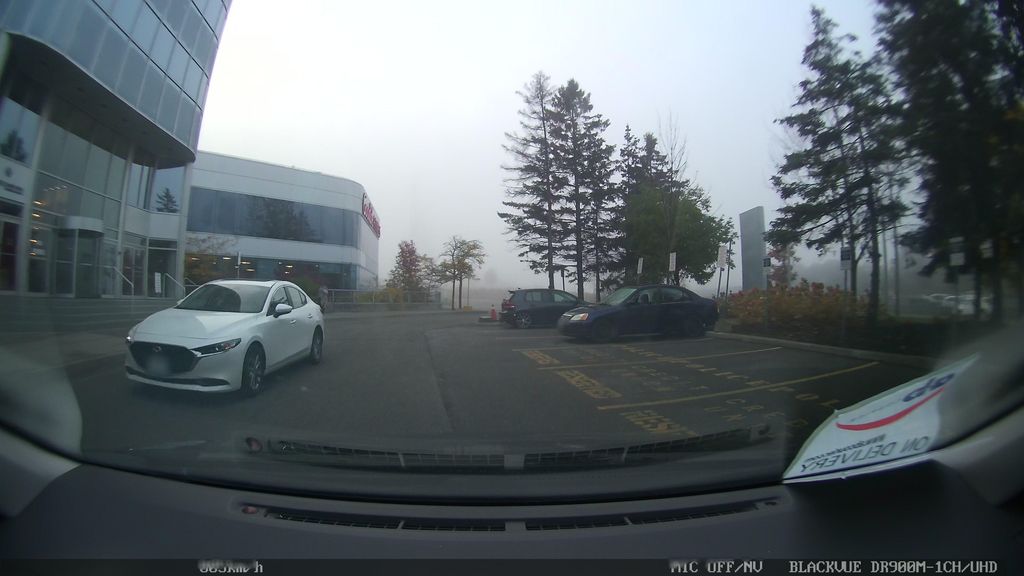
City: toronto